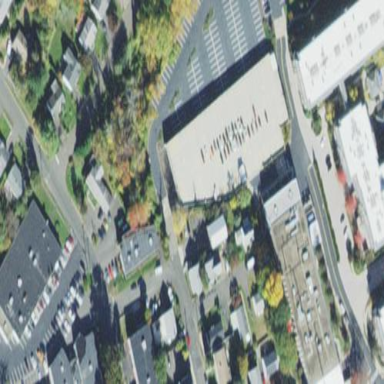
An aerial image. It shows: Multi-storey garage building used for parking.